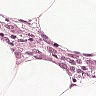
Metastatic tissue present: yes